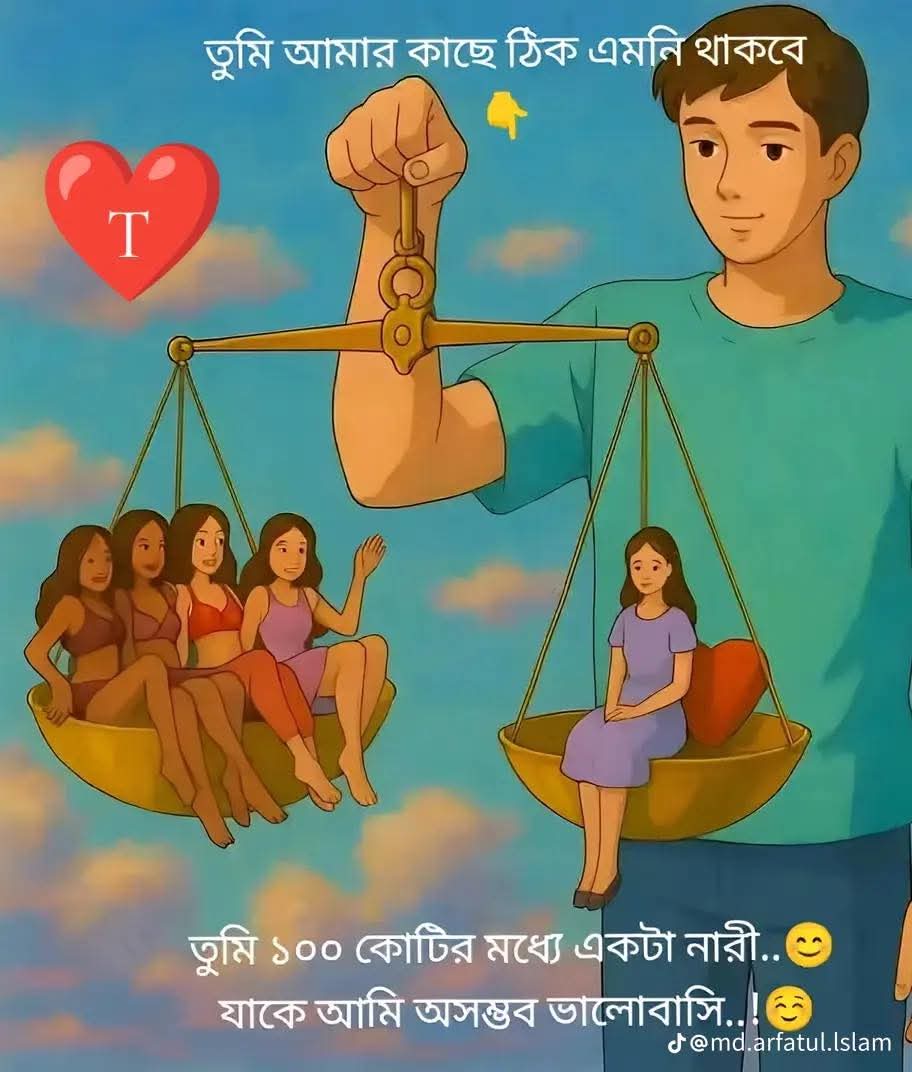
Text: তুমি আমার কাছে ঠিক এমনি থাকবে
তুমি ১০০ কোটির মধ্যে একটা নারী..
যাকে আমি অসম্ভব ভালোবাসি..!
Label: Non Hate